Question: I have a simple razor view which seems to be rendering the - character with funny characters.
There are no javascript or dynamic string generating involved. It is simple html that states the following as an example:
Please note online check-in is available
However, when viewing it on the browser it shows as follows:
"Please note online checkaEURin is available"
This does not happen when debugging locally, only once published on the server.
Example html:
'''
<div class="row">
<div class="col-md-12 ociTxt">
Please note online check-in is available
</div>
</div>
'''
the class "ociTxt" is the following:
'''
.ociTxt {
color: red;
font-size: 13px;
margin-top: 15px;
'''
}
This is what the browser shows:
screenshot:

Please assist or provide me with possible causes such as locale etc. if it could have an effect.
Thank you very much
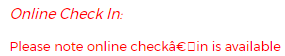
Answer: The character between and isn't an ordinary hyphen (ascii 0x2D, a character Unicode calls ).
The character is actually Unicode codepoint U+2010, which Unicode calls .
You should be able to display it in html using '-'. Whether every browser will render it properly is another matter.
Or simply edit it out and use the normal ascii character instead.
This is how I reached my diagnosis. I cut this line
'''
Please note online check-in is available
'''
out of the example html in your question, and pasted it into a Python 3.5 console, like this:
'''
>>> a="Please note online check-in is available"
>>> a
'Please note online check-in is available'
'''
Then I checked to see if the entire line was ascii:
'''
>>> a.encode("utf-8")
b'Please note online check-in is available'
'''
It wasn't. So I established the position of the character in question by finding out where 'k' is:
'''
>>> a.index("k")
23
'''
And then I retrieved the codepoint of character 24.
'''
>>> a[24]
'-'
>>> ord(a[24])
8208
'''
The other thing that is noticeable is that the two hyphens don't look the same. I'm afraid I have to show you this as a screenshot because the difference isn't visible with the fonts SO uses. The first line is pasted from your question, the second is after I replaced the offending character with an ascii hyphen.
<URL>
As to how it was working up to two weeks ago, or why it is only this particular hyphen and not the others: that is not a question you should be asking me. Look in your source control system for the answer.